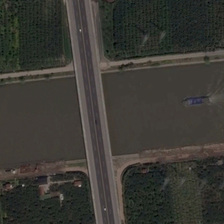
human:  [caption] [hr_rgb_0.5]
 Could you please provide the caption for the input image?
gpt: many green trees are in two sides of a river with a boat in it and a bridge over it .

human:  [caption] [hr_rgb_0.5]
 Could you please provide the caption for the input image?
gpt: many green trees are in two sides of a river with a boat in it and a bridge over it .

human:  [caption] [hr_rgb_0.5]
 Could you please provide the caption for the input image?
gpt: many green trees are in two sides of a river with a boat in it and a bridge over it .

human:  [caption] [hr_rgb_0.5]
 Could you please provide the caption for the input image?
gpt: many green trees are in two sides of a river with a boat in it and a bridge over it .

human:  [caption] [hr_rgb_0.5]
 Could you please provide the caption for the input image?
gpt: many green trees are in two sides of a river with a boat in it and a bridge over it .